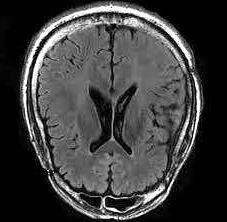
Label: notumor